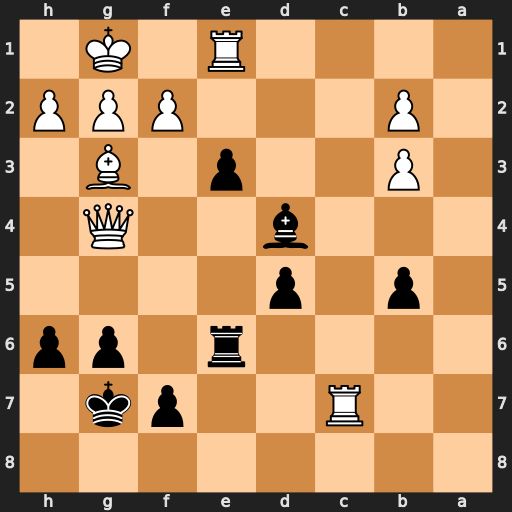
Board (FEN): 8/2R2pk1/4r1pp/1p1p4/3b2Q1/1P2p1B1/1P3PPP/4R1K1
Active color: b
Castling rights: -
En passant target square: -
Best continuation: exf2+ Bxf2 Rxe1#